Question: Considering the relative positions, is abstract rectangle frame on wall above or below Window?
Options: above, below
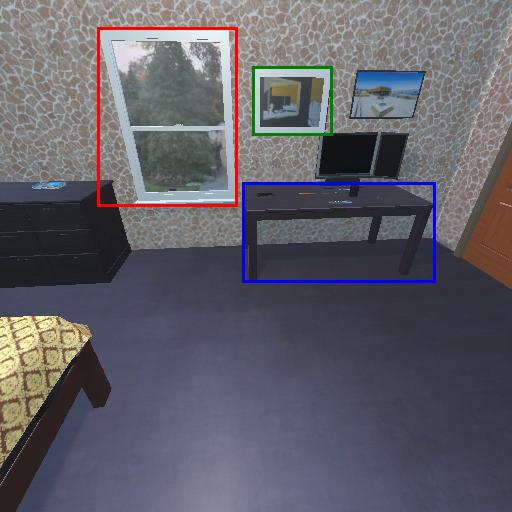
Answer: above